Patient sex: M
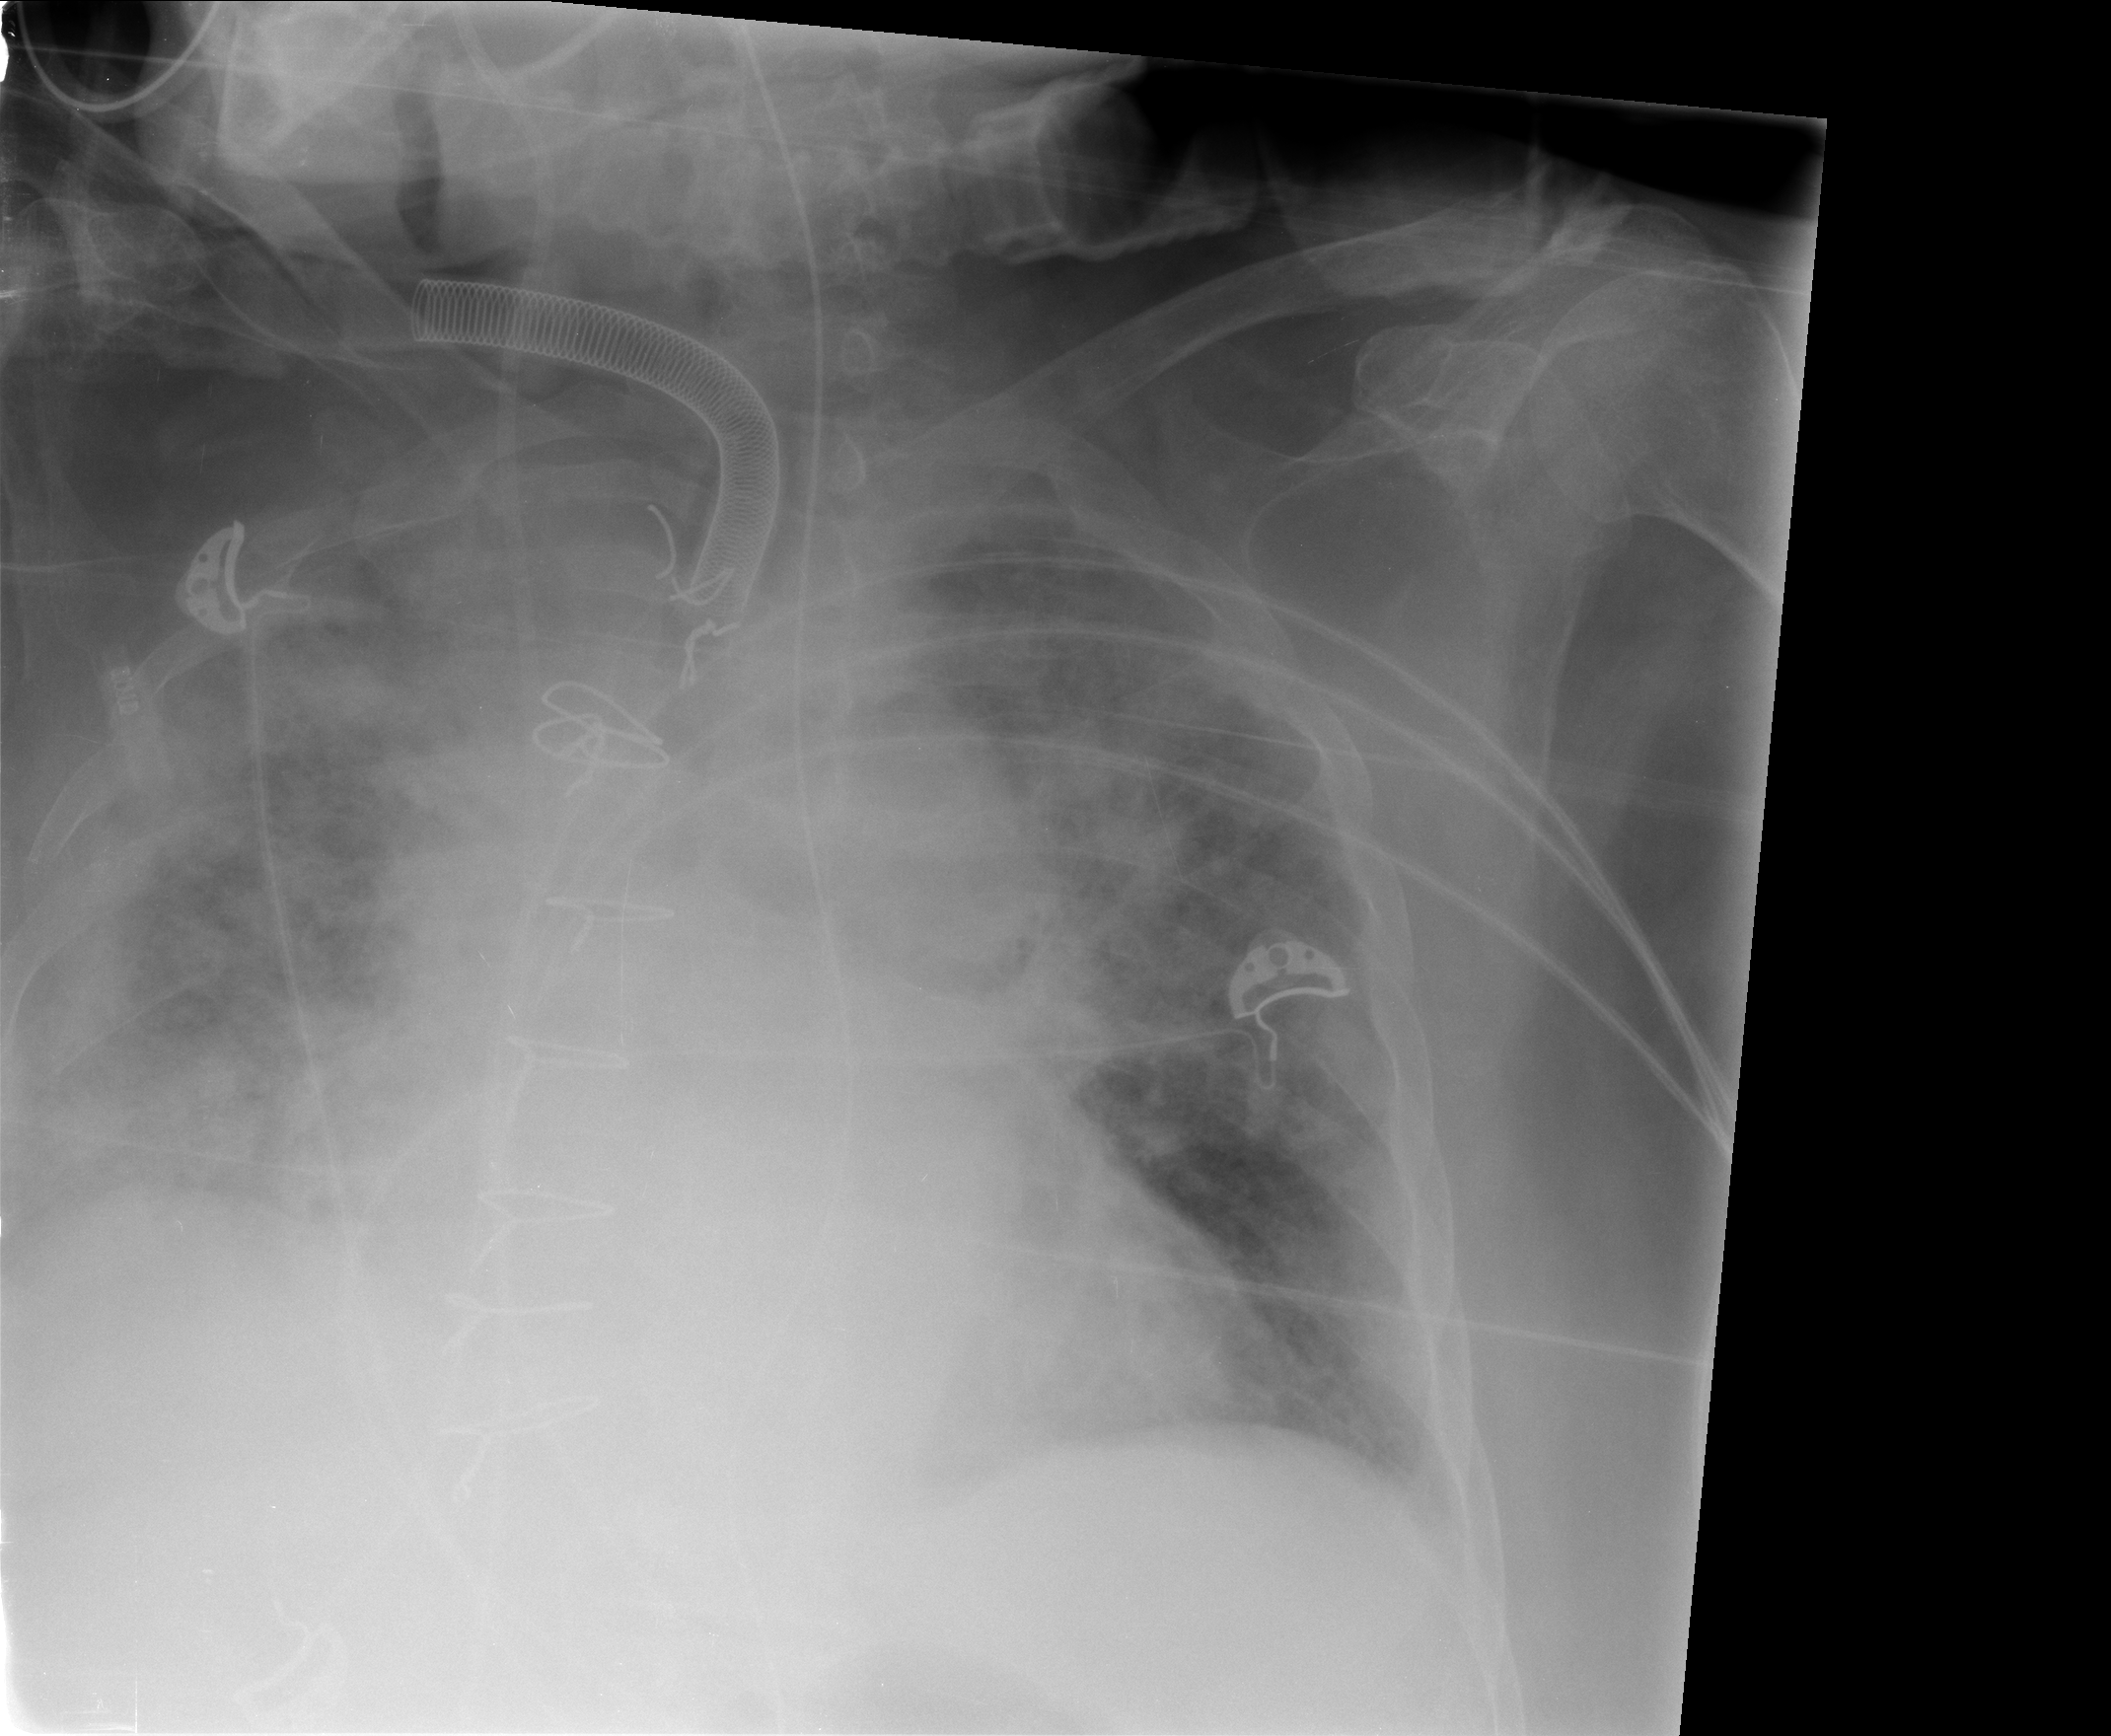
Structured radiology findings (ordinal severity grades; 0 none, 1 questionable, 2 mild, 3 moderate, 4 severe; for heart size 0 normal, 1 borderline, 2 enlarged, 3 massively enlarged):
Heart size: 1
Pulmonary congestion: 3
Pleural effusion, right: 2
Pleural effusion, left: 0
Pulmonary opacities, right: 3
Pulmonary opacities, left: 3
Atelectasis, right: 3
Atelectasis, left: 2